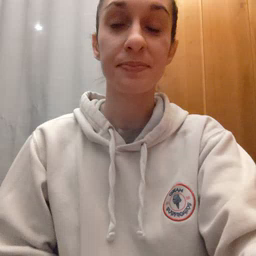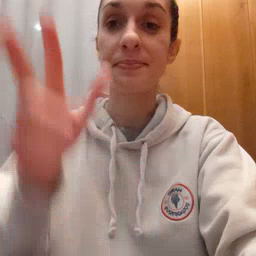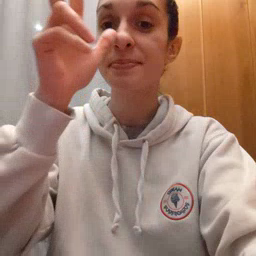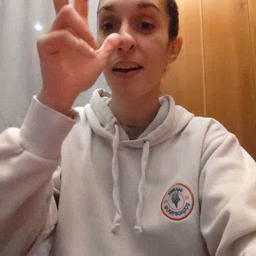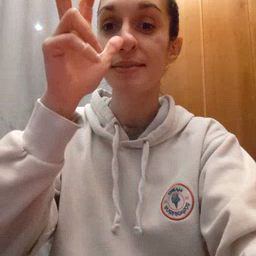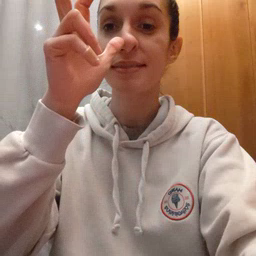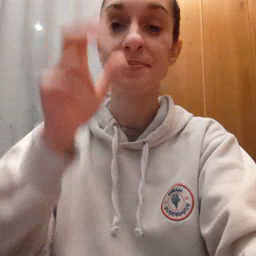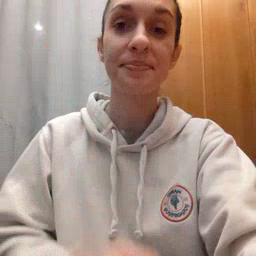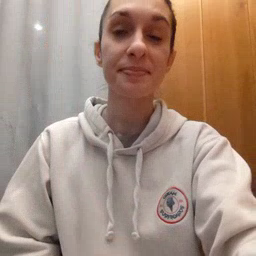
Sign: bug